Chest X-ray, PA view. Patient: 21 years old, sex M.
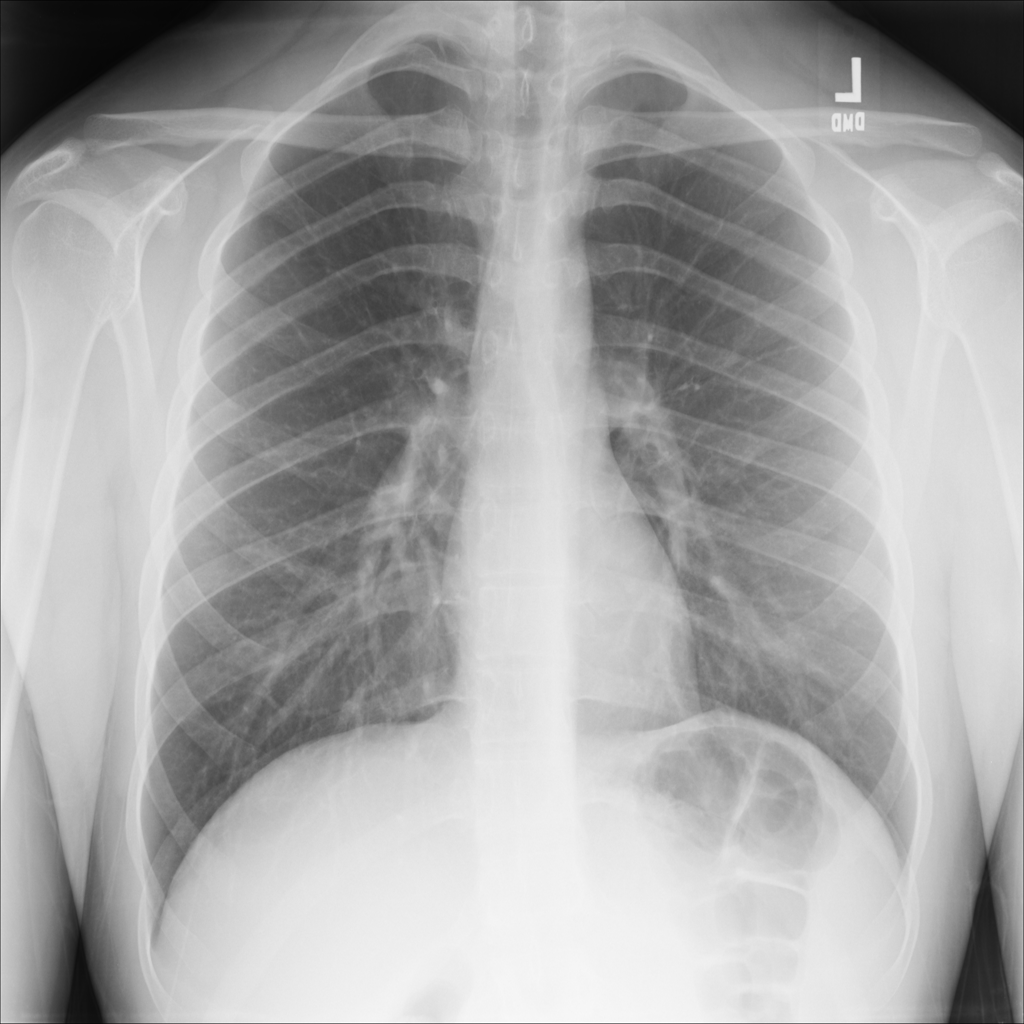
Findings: No Finding